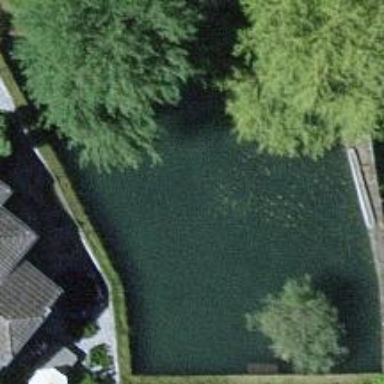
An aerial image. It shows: Pond surrounded by natural water.